Question: I have a UIWebView in my app and all is working well, but certain annoying webpages have disabled the ability for the user to right click to select text and display the copy-paste menu controller. I need to re-enable these actions for the user on these webpages. I suspect the answer has something to do with injecting Javascript into the page on 'webViewDidFinishLoading:', but I'm not sure how to craft this Javascript. Does anyone have any ideas?
From what I've inspected on the webpage, I see that it is disabling selection in the CSS. They are loading it via an external stylesheet file, if that information helps.
'''
<link rel="stylesheet" media="screen" type="text/css" href="/css/styleSheet.css?hash=174">
'''
which contains
'''
body {
-webkit-user-select: none;
}
'''
I've tried injecting the following, but it's not working.
'''
NSString* css = @""body { -webkit-user-select: default; }"";
NSString* js = [NSString stringWithFormat:
@"var styleNode = document.createElement('style');
"
"styleNode.type = "text/css";
"
"var styleText = document.createTextNode(%@);
"
"styleNode.appendChild(styleText);
"
"document.getElementsByTagName('head')[0].appendChild(styleNode);
",css];
[self.webView stringByEvaluatingJavaScriptFromString:js];
'''
However, if I use desktop Safari Web Inspector on my UIWebView, and change the page's external CSS sheet to -'webkit-user-select:' to 'default', it works. I just need a way of being able to do this in my code. But if I add this line to the html page, below where the stylesheet is loaded, it does not work.
'''
<link rel="stylesheet" media="screen" type="text/css" href="/css/styleSheet.css?hash=174">
<style type="text/css">body { background: #AAA; -webkit-user-select: default; }</style>
'''
This what I'm seeing in Safari Web Inspector. For some reason, my style addition, made after the stylesheet, is still being overrun.

How can I change the '-webkit-user-select:' to default? I prefer an answer that uses Javascript as opposed to adding it to an htmlString and reloading the page.
So changing the parameter to 'auto' works, like in the following.
'''
NSString* css = @""body { -webkit-user-select: auto; }"";
NSString* js = [NSString stringWithFormat:
@"var styleNode = document.createElement('style');
"
"styleNode.type = "text/css";
"
"var styleText = document.createTextNode(%@);
"
"styleNode.appendChild(styleText);
"
"document.getElementsByTagName('head')[0].appendChild(styleNode);
",css];
[webView stringByEvaluatingJavaScriptFromString:js];
'''
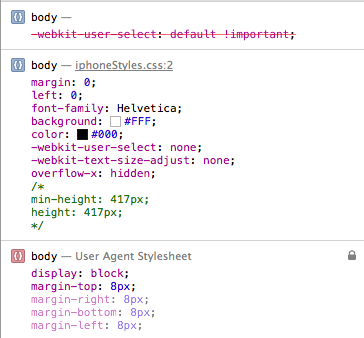
Answer: First '"-webkit-user-select: auto | none | text;"' webkitUserSelect Takes only this values.
Then
'''
Nsstring *OverrideCssRules = @"document.body.style.cssText += '-webkit-user-select: auto !important;'"; OR @"document.body.style.webkitUserSelect='auto !important'";
[self.webView stringByEvaluatingJavaScriptFromString:OverrideCssRules];
'''